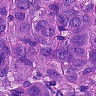
Metastatic tissue present: yes